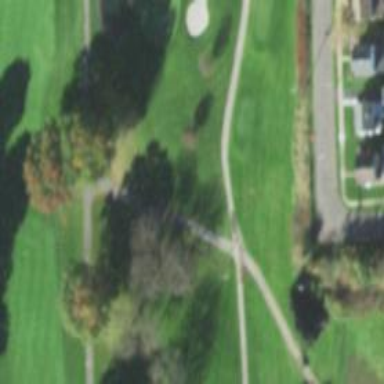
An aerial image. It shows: Path for both roads and golfers.